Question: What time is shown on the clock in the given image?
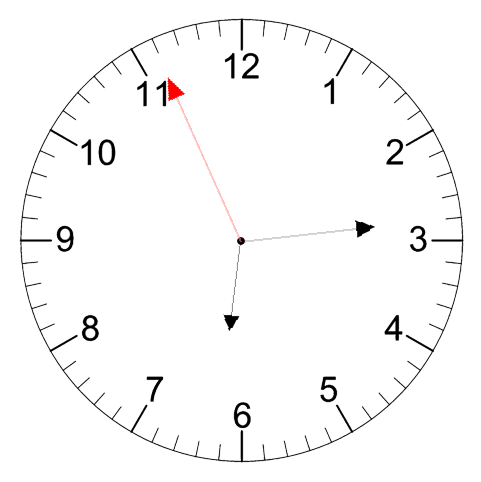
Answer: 06:13:56